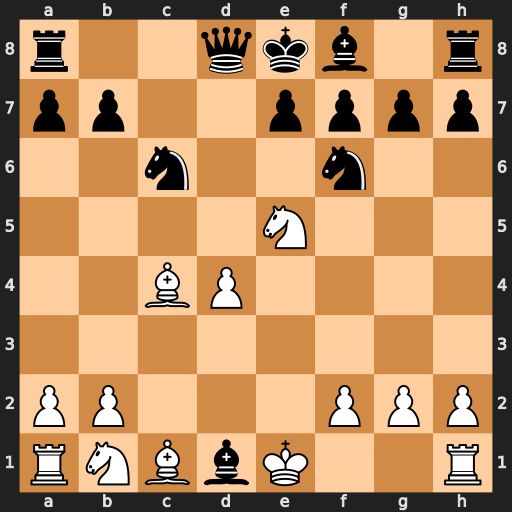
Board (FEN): r2qkb1r/pp2pppp/2n2n2/4N3/2BP4/8/PP3PPP/RNBbK2R
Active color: w
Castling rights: KQkq
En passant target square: -
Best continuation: Bxf7#